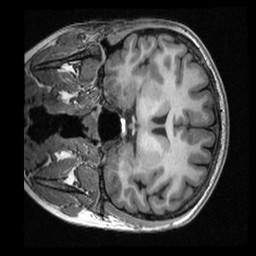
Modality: T1w
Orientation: coronal
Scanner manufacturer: ge
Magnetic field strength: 3 T
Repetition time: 0.00766 s
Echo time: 0.002936 s